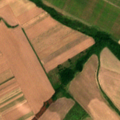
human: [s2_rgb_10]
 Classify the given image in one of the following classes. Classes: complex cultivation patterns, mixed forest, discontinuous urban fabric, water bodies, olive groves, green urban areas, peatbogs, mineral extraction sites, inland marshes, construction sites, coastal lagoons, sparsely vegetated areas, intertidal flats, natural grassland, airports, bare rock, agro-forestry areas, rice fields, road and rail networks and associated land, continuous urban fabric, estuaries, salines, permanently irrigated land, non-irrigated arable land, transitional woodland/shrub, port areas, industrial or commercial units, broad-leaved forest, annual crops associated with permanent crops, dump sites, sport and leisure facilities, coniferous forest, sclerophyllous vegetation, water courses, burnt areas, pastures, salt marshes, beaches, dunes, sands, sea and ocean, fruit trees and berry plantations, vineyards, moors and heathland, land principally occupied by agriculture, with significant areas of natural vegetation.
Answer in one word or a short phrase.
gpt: non-irrigated arable land